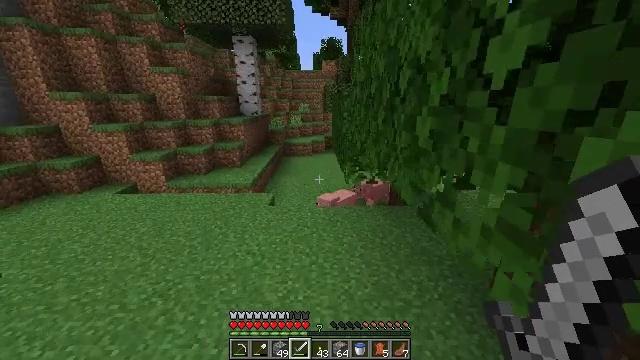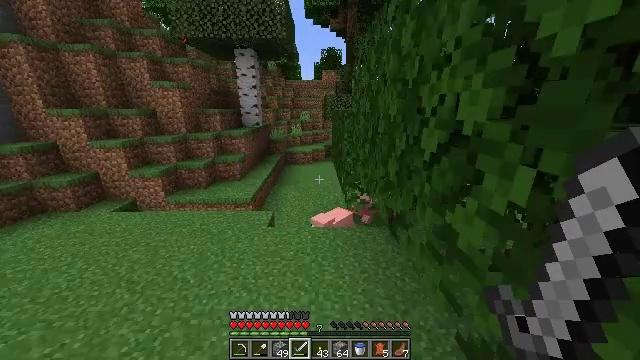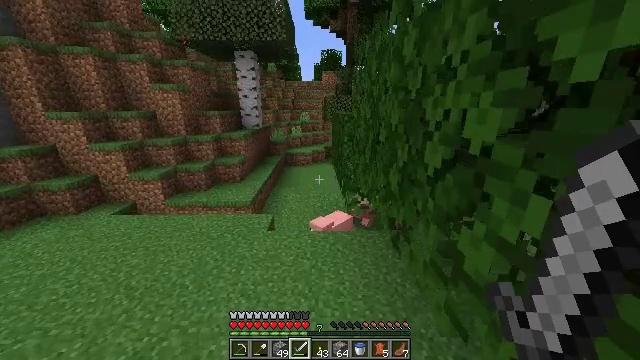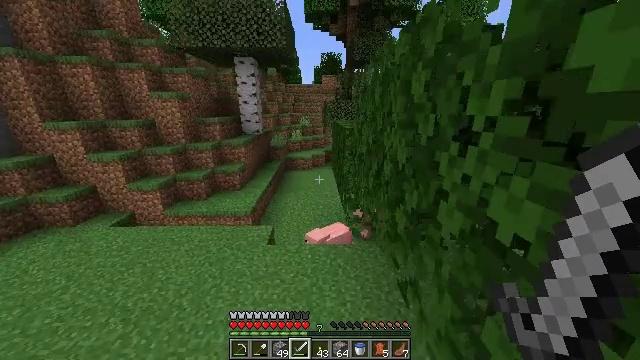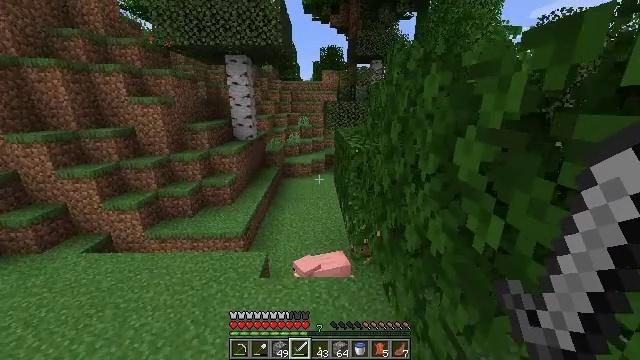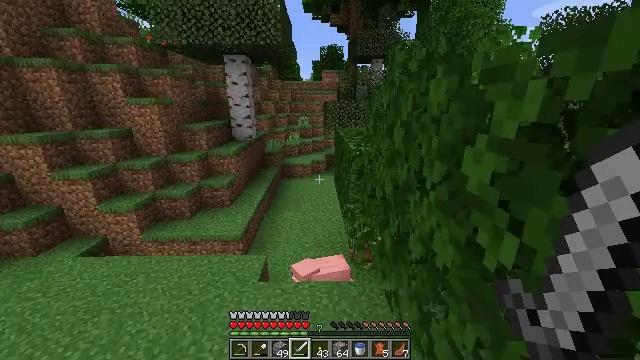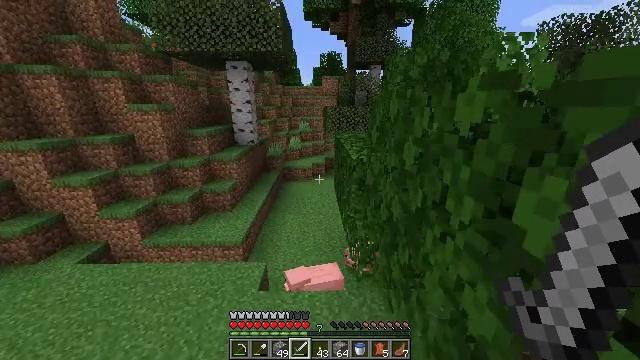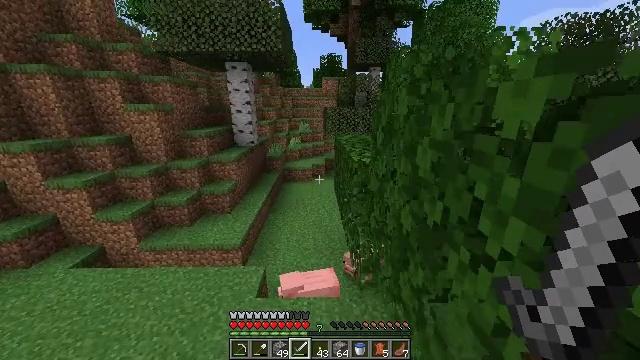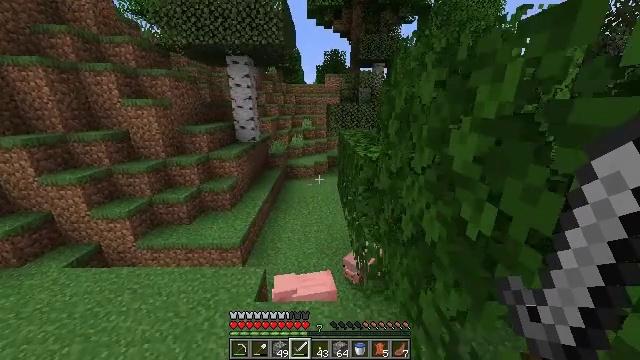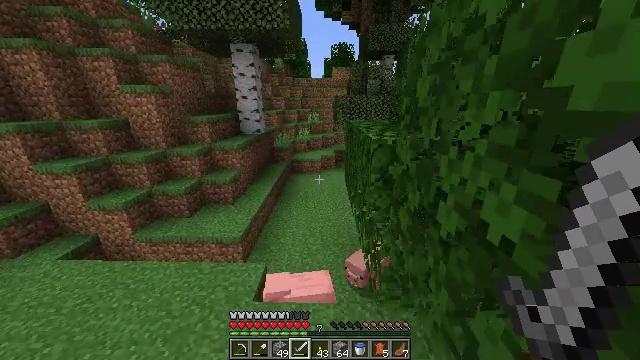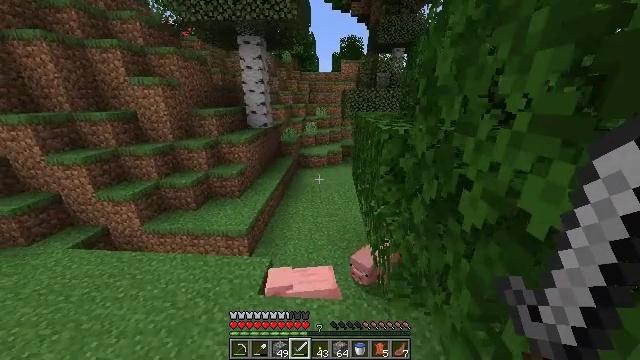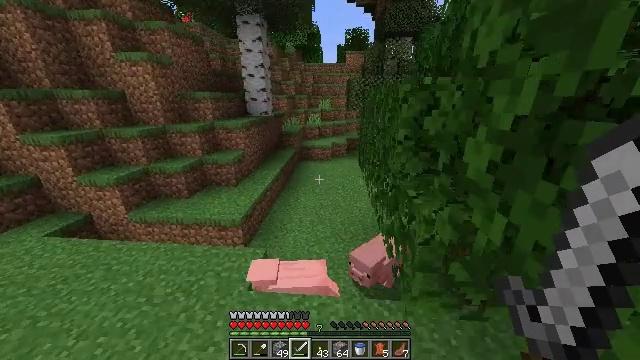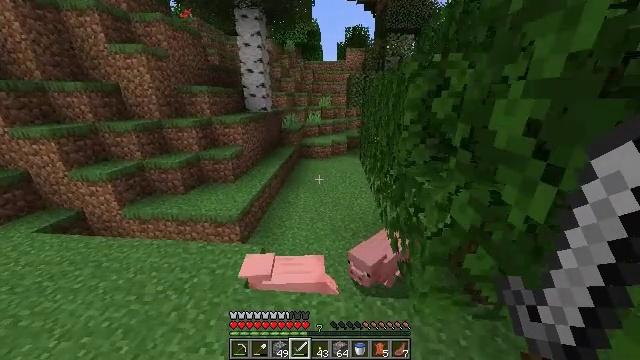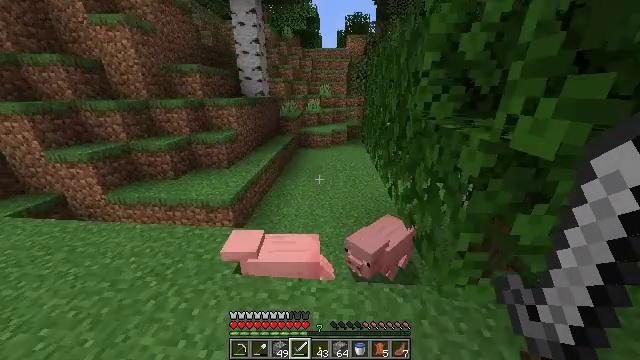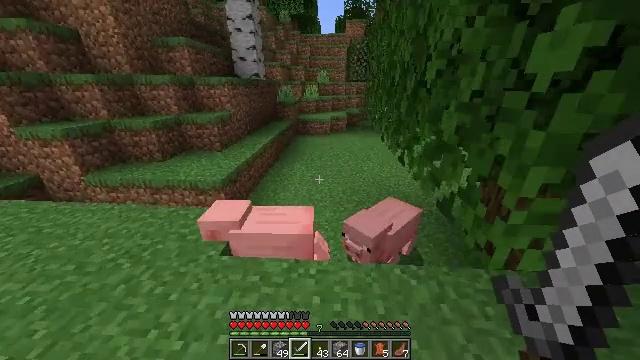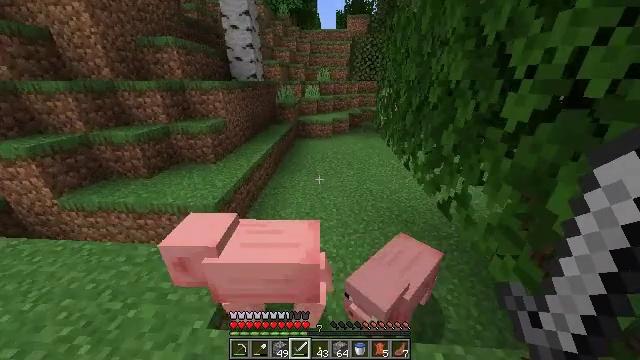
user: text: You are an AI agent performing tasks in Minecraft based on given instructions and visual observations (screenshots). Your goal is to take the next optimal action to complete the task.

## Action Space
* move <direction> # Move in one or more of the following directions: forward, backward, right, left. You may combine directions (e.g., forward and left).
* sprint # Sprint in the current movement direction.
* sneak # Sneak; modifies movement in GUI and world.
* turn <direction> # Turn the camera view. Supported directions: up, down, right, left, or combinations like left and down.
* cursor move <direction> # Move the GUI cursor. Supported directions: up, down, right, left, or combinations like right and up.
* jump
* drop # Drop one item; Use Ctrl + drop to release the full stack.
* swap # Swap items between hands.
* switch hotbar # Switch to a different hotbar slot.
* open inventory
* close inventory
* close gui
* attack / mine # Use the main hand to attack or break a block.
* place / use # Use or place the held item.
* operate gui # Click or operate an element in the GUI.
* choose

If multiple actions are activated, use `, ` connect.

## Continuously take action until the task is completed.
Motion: motion action
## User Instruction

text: Remove a peony from the inventory.
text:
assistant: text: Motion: move forward, sprint, jump
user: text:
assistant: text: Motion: move forward, sprint, jump
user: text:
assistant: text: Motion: move forward, sprint, jump
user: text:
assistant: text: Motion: move forward, sprint, jump
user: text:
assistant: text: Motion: move forward, sprint, jump
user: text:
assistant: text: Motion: move forward, sprint, jump
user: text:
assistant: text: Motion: move forward, sprint, jump
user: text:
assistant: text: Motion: move forward, sprint, jump
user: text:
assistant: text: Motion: move forward, sprint, turn left, jump
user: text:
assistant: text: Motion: move forward, sprint, turn left and down, jump
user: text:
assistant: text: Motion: move forward, sprint, turn left, jump
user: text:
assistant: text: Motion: move forward and move left, sprint, jump
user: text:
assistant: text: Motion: move forward and move left, sprint, turn down, jump
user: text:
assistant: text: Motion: move forward and move left, sprint, turn down, jump
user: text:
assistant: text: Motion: move forward and move left, sprint, jump
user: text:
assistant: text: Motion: move forward and move left, sprint, turn down, jump
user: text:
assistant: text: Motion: move forward, sprint, turn right, jump
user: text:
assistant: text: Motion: move forward, sprint, turn right, jump
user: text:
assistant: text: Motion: move forward, sprint, turn right, jump
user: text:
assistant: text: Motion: move forward, sprint, turn right, jump
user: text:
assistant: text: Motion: move forward, sprint, turn right and up, jump
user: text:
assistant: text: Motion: move forward, sprint, turn right and up, jump
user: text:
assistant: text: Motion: move forward, sprint, turn right and up, jump
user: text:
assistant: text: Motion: move forward, sprint, jump
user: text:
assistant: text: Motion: move forward, sprint, turn up, jump
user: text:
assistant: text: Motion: move forward, sprint, jump
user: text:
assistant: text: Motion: move forward, sprint, jump
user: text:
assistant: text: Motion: move forward, sprint, turn up, jump
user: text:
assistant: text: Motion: move forward, sprint, turn up, jump
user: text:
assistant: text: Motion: move forward, sprint, turn right and up, jump